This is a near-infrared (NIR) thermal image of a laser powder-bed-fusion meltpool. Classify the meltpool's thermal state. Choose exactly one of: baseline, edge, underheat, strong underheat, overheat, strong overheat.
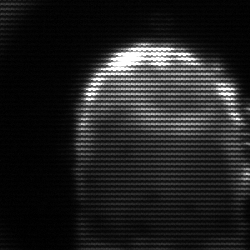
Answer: baseline